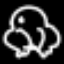
Label: frog